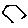
Label: hexagon